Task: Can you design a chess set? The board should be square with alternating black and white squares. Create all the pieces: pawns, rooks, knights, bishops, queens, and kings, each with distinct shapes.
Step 1787:
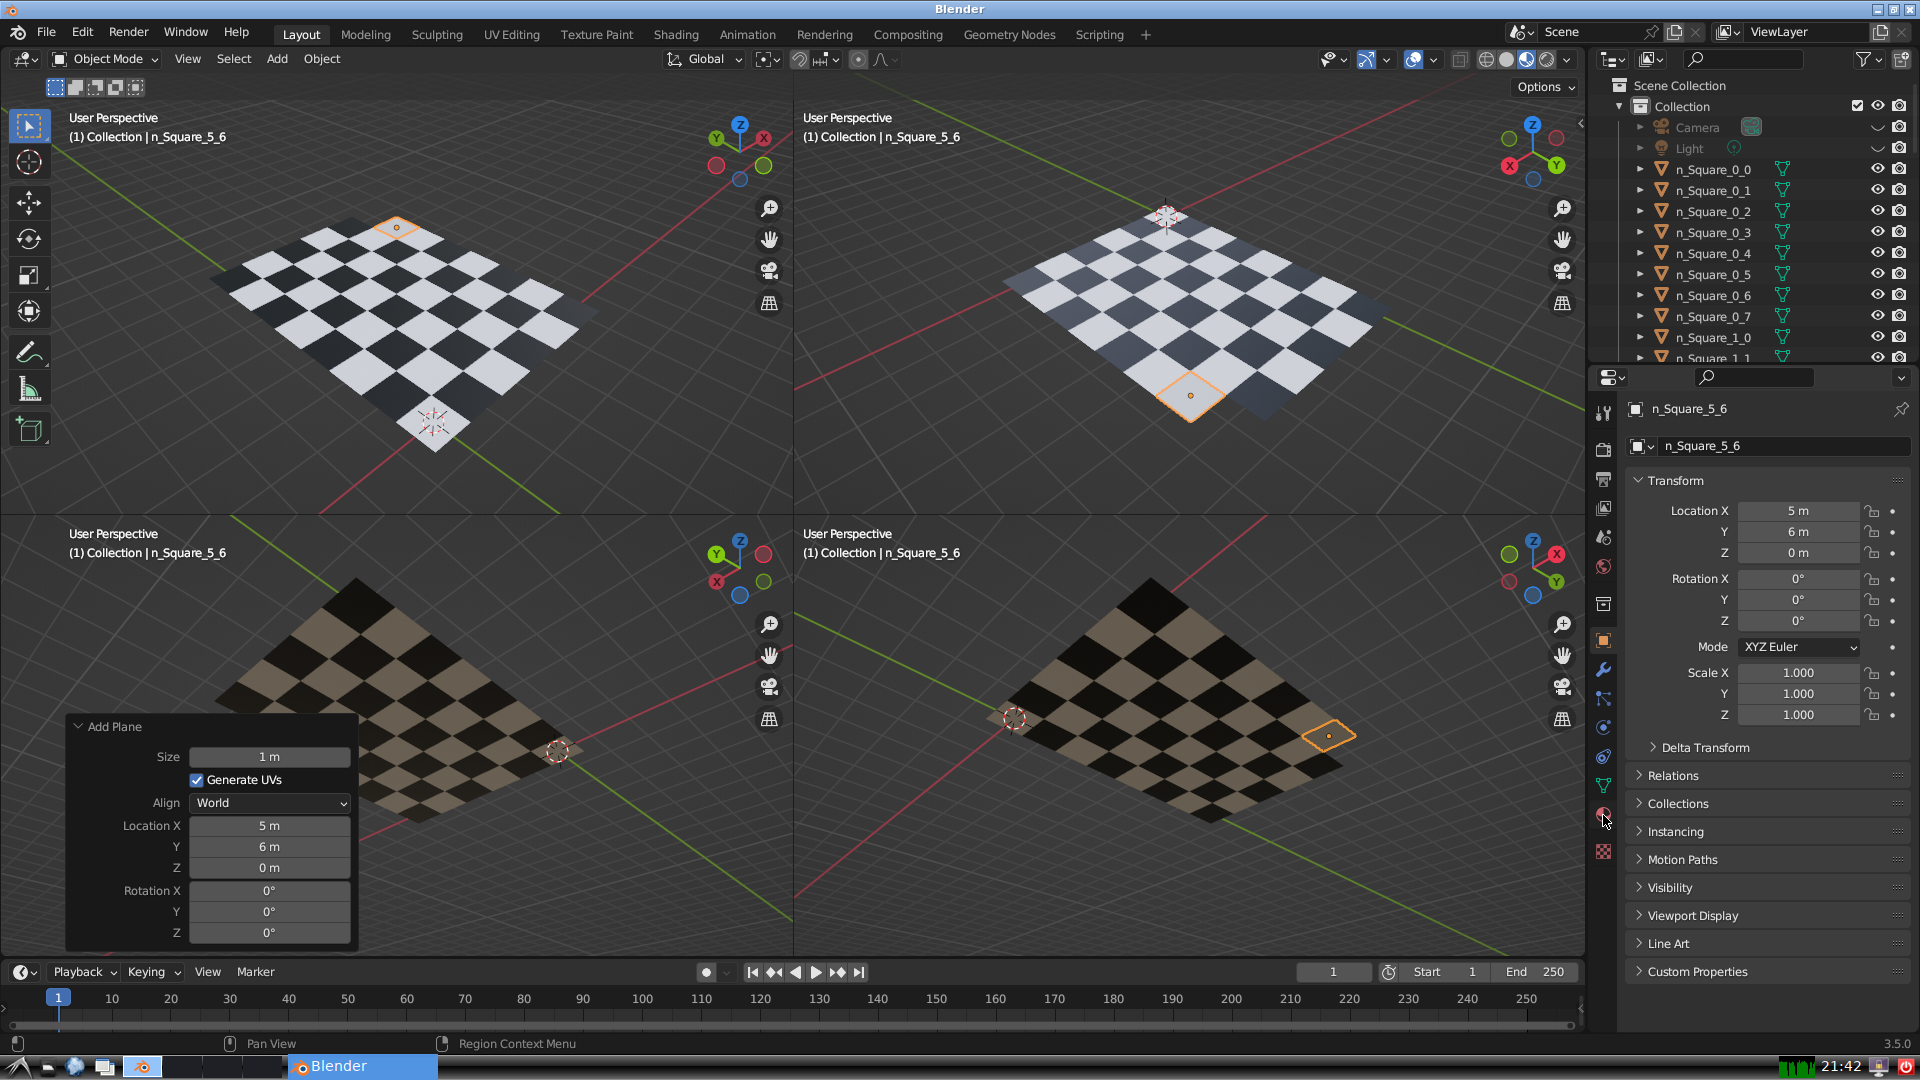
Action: click: no